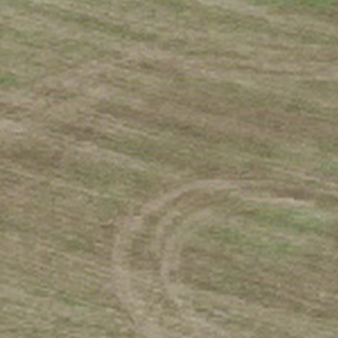
Label: other